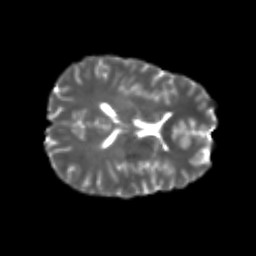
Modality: T2w
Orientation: axial
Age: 24
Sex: male
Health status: healthy
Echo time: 0.074 s